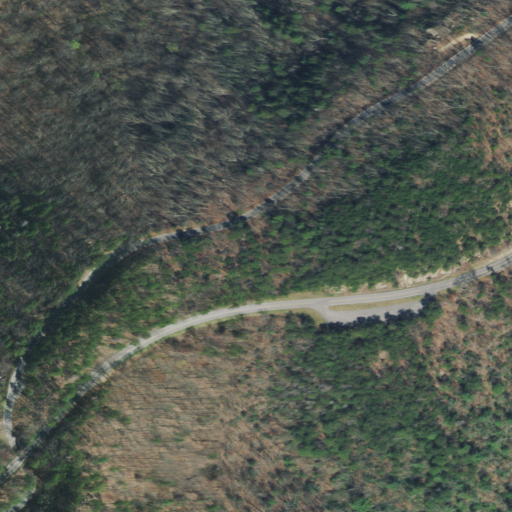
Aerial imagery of gap in Tennessee named Wolfpen Gap containing mixed forest, open development, deciduous forest, evergreen forest, and low intensity development